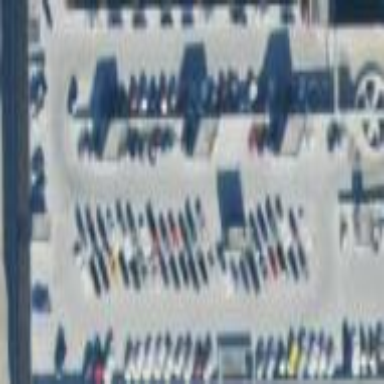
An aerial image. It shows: Multi-storey parking building.